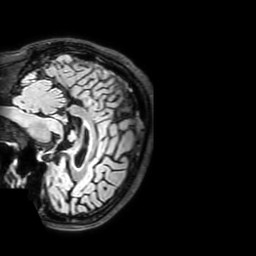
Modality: FLAIR
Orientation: sagittal
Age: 60
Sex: female
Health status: ill
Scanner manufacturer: philips
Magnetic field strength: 3 T
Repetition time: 4.8 s
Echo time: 0.3064 s